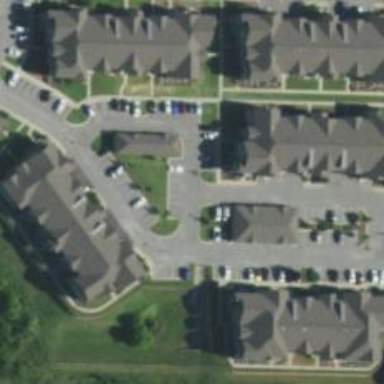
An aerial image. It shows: Living street.